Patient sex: M
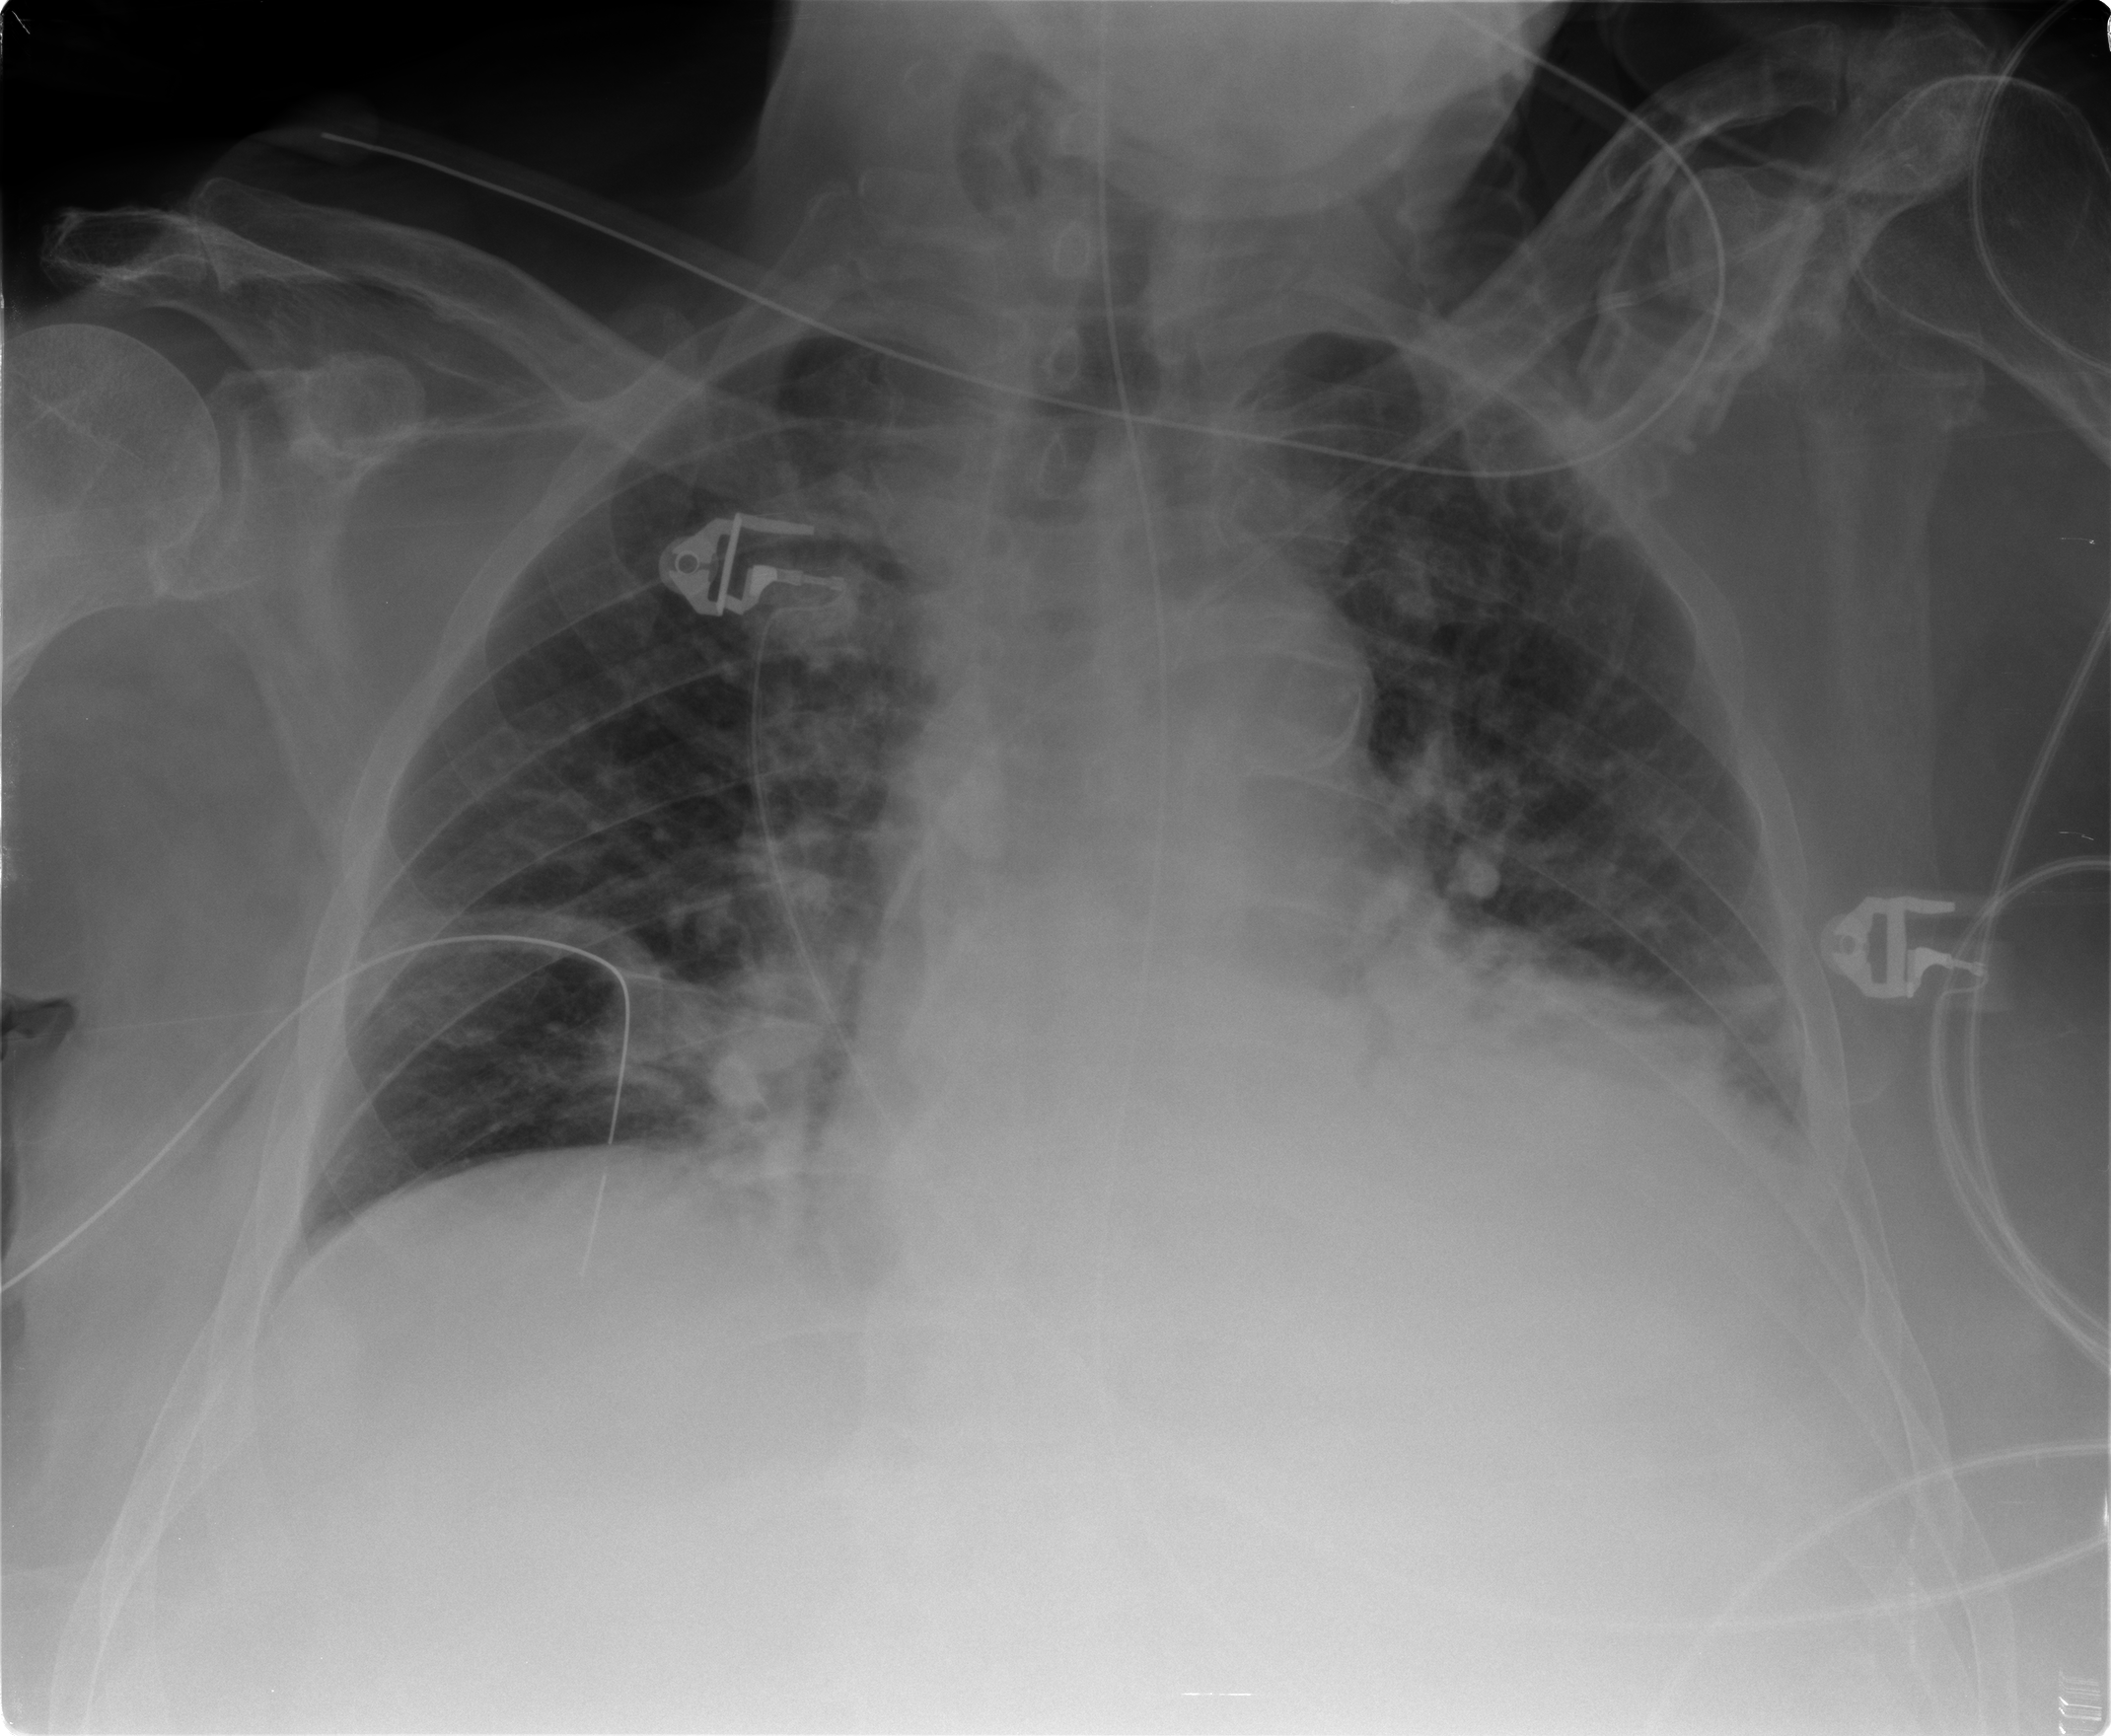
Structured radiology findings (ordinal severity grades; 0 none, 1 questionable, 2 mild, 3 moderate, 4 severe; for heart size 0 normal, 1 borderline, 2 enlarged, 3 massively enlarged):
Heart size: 2
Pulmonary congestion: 2
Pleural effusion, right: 0
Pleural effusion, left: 2
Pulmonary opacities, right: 0
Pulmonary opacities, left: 1
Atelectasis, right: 2
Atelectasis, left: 2